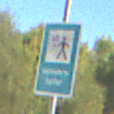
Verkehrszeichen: Verkehrshelfer
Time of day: Midday
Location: Outdoor (Nature)
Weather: Clear
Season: Summer
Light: Natural